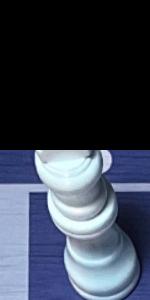
Label: King_White